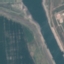
Land use / land cover class: River